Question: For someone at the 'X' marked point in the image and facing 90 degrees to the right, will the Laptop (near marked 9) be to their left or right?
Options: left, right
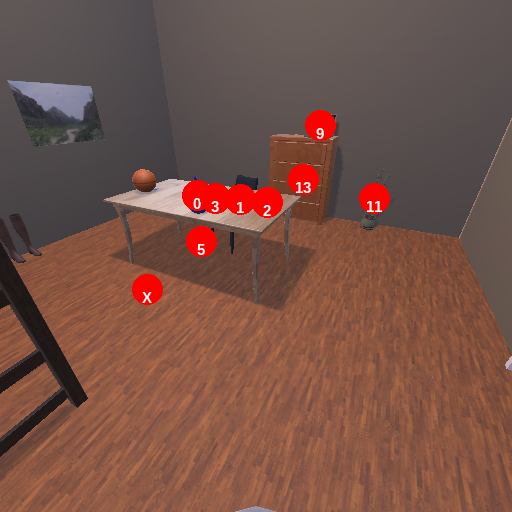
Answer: left